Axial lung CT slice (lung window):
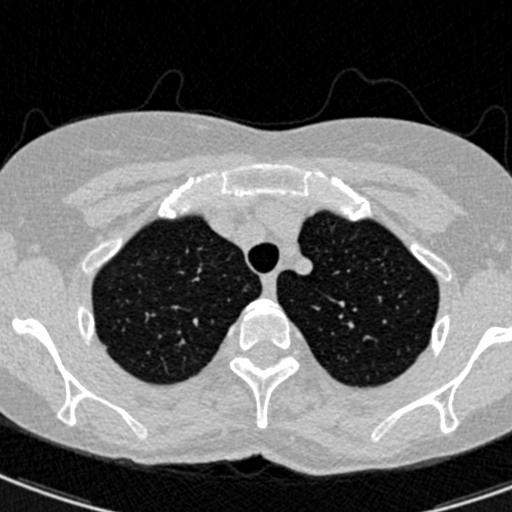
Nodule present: no